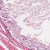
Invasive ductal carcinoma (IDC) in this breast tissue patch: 0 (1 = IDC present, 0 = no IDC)